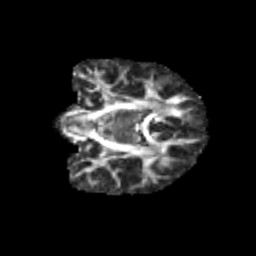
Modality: FA
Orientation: coronal
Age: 12
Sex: female
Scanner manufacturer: siemens
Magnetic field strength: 3 T
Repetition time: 3.8 s
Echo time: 0.07 s